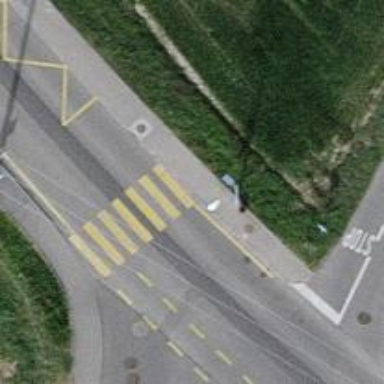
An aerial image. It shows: Marked zebra crossing on the road.